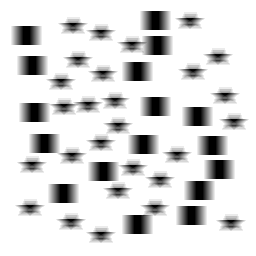
Squares: 17
Triangles: 0
Stars: 27
Total shapes: 44